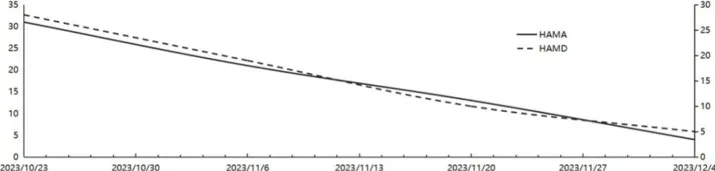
The changes of the patient's function. (C) The HAMA and HAMD score.
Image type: chart (chart)